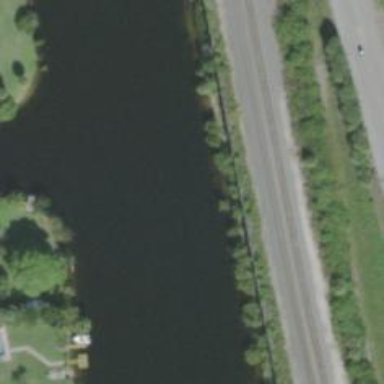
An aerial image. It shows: Canal.